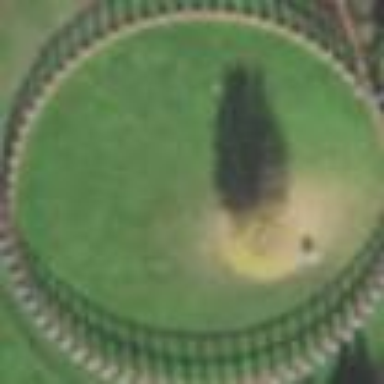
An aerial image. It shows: Narrow gauge railway bridge with roller coaster track.